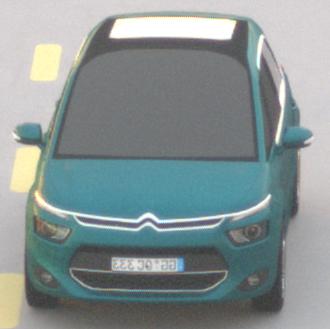
Make: Citroen
Model: Grand C4 Picasso VTi 120
Detailed model: Grand C4 Picasso (II)
Model produced from: 2013/10
Model produced until: 2015/02
Doors: 5
Color: blue
Road condition: dry road
Daytime: sunrise or sunset
Contrast: medium contrast